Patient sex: M
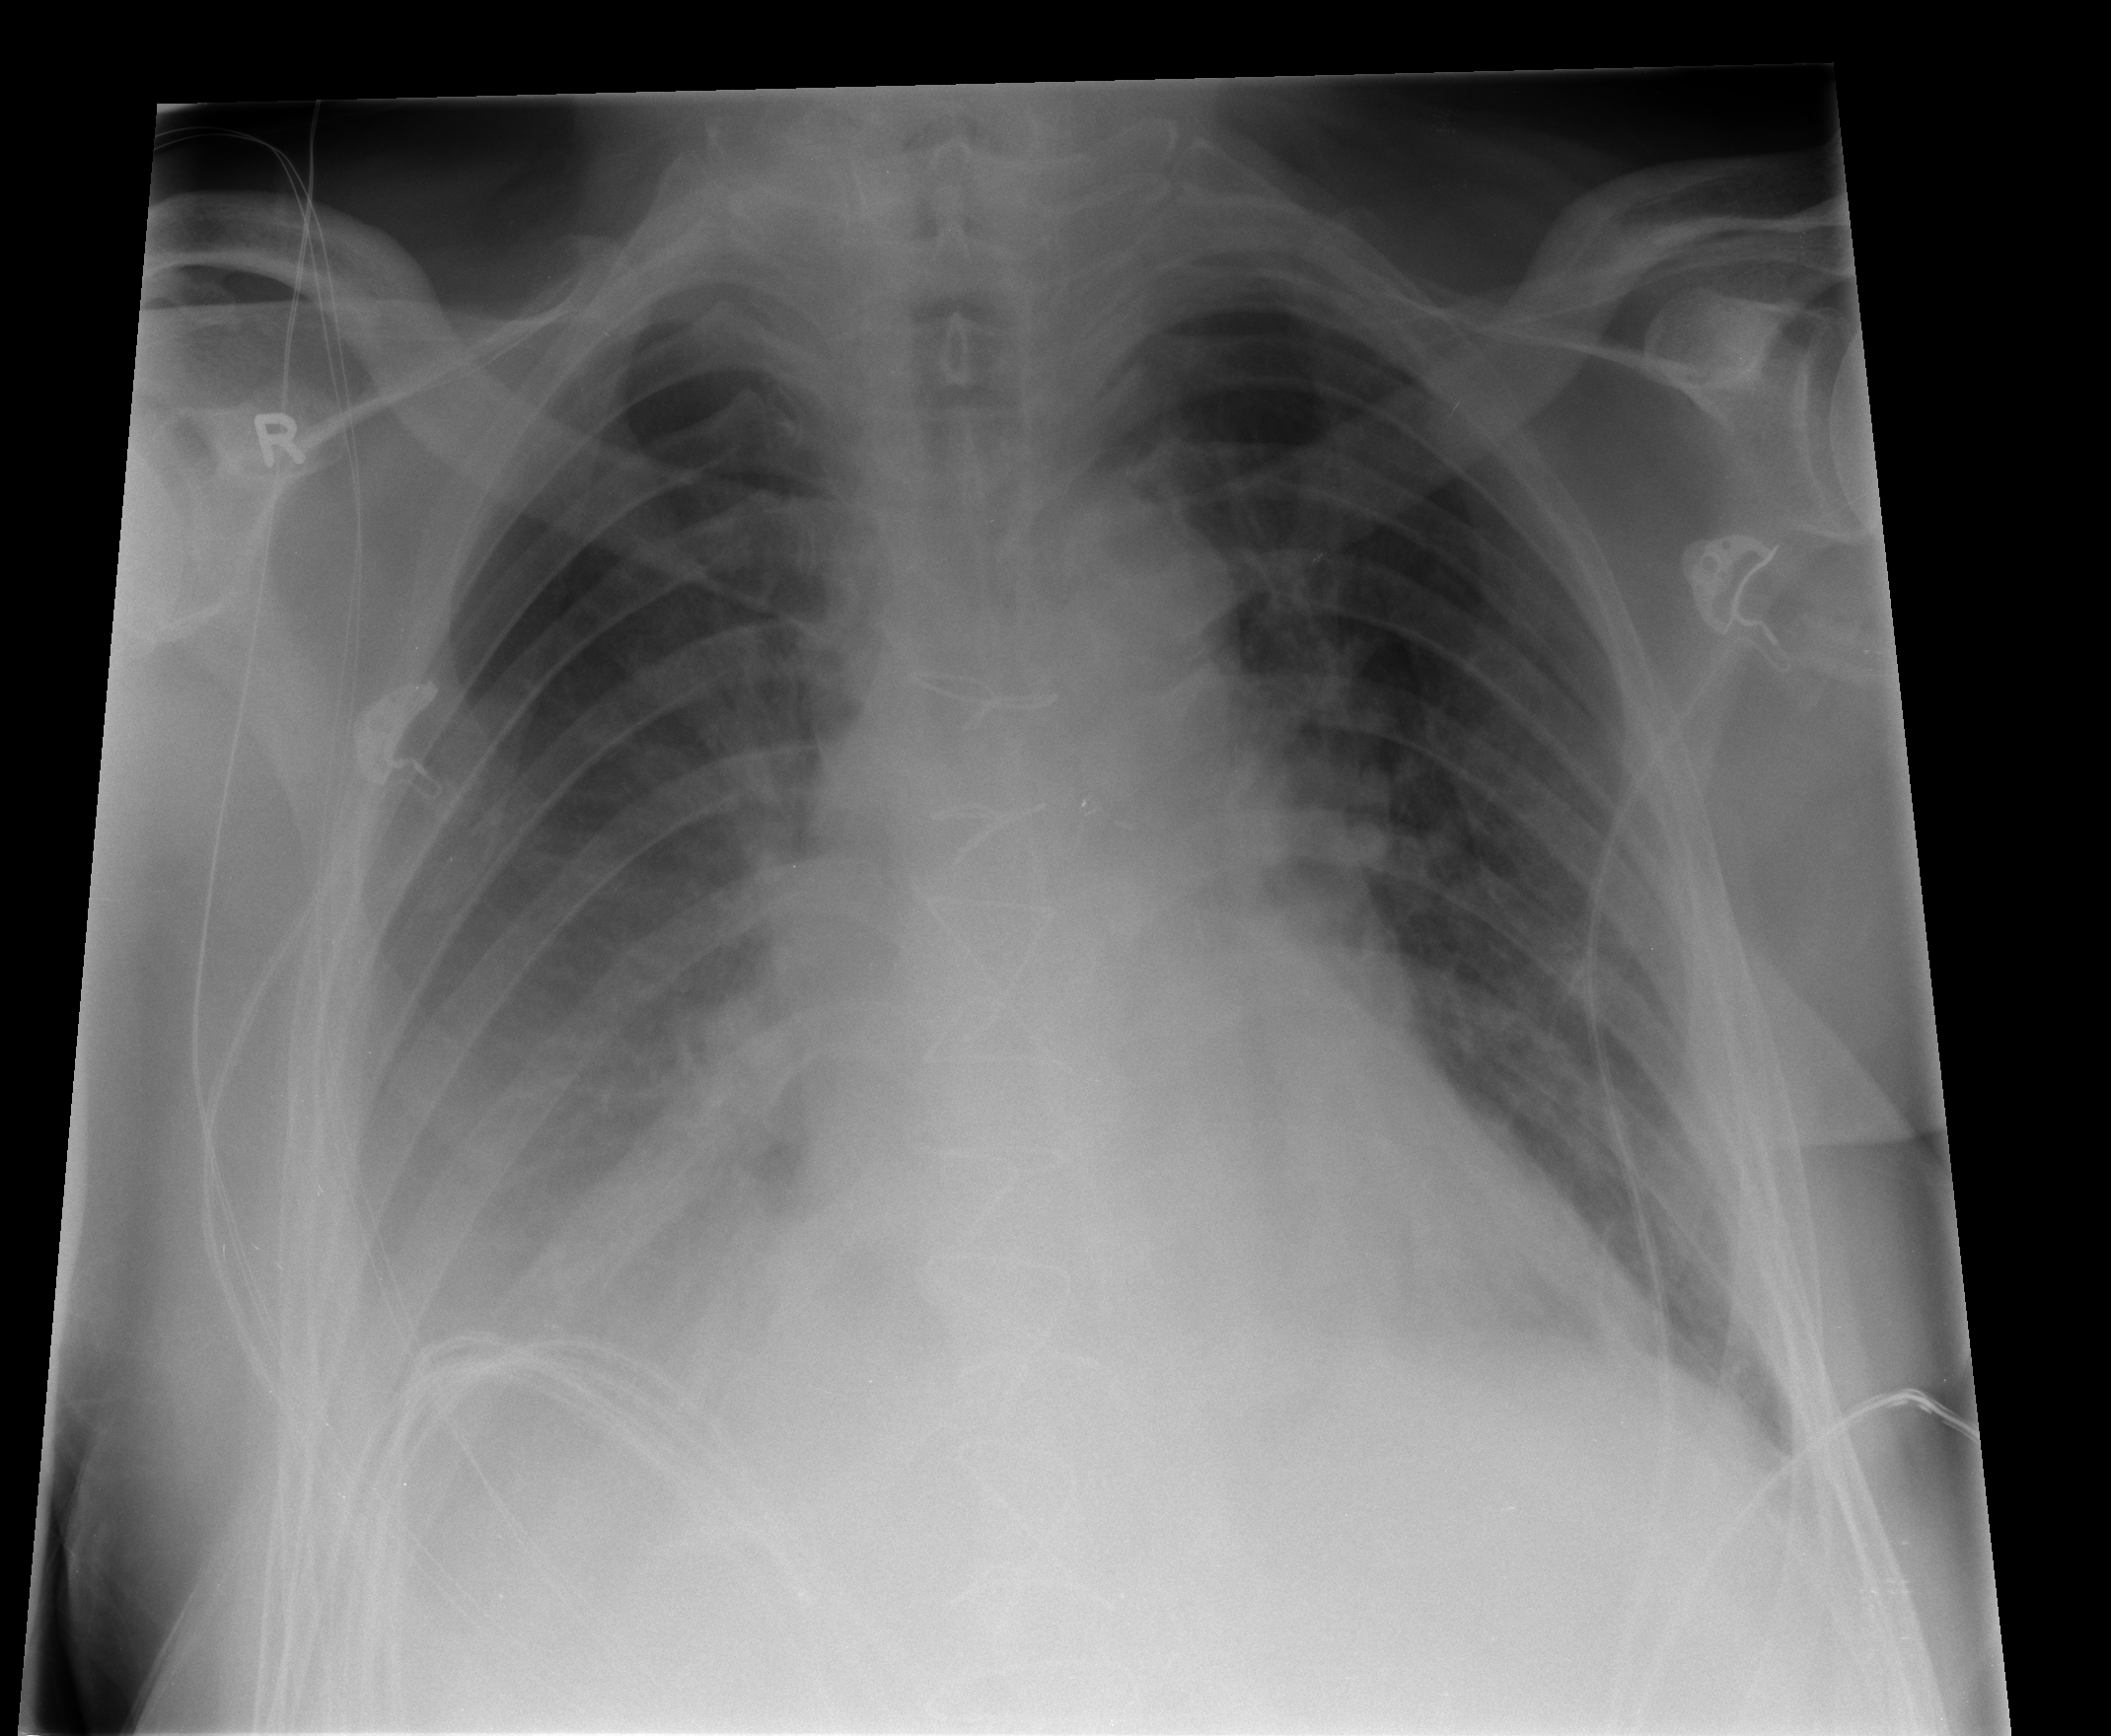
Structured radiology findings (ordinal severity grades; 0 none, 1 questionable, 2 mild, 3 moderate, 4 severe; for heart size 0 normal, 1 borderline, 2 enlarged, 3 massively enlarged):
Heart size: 1
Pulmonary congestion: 2
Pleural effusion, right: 2
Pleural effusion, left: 2
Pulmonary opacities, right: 0
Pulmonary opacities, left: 0
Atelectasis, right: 2
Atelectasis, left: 2